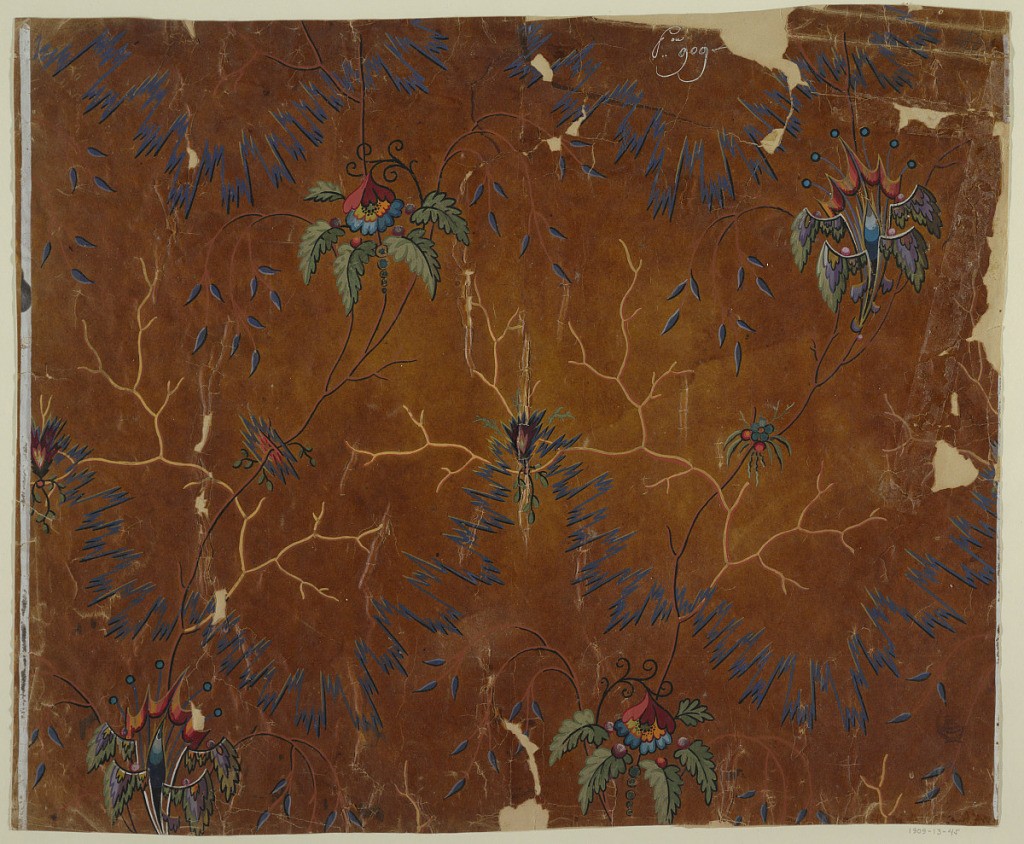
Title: Design for a Woven Fabric
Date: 1825–1850
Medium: Brush and gouche, brush and black paint on oily tracing paper
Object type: Drawing
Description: Fantastical flower motifs of two alternating designs are staggered in horizontal rows and connected in vertical rows by stems with many side branches. Undulated zig-zags connect small-sized leaf motifs which form alternatively with a lattice motif and a flower bunch, on the main stems, horizontal rows between the main rows. White stripes laterally.